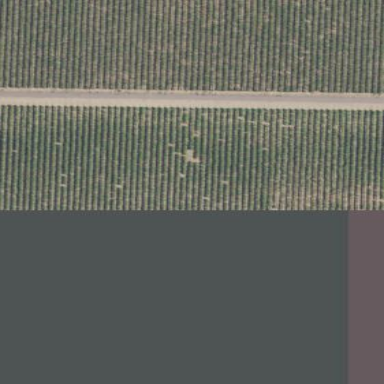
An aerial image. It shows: Vineyard with grape crops.